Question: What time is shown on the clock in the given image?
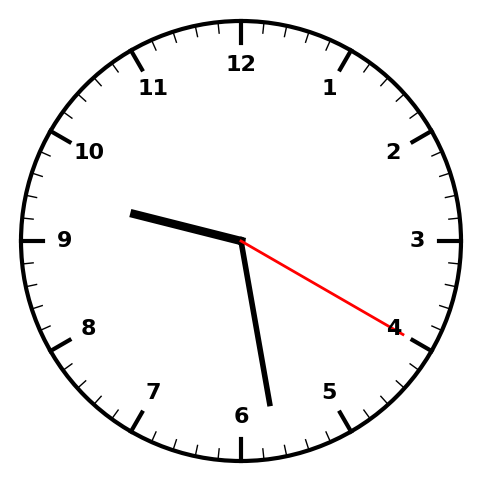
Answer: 09:28:20